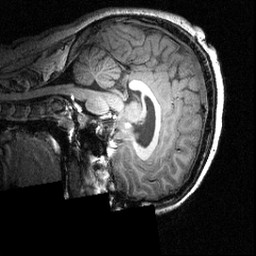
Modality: T1w
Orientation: sagittal
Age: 16
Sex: female
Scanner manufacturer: siemens
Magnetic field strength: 3.951 T
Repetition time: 1.5 s
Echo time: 0.00335 s